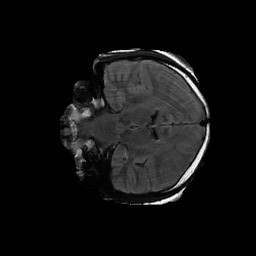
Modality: FLAIR
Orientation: coronal
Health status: ill
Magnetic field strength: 3 T